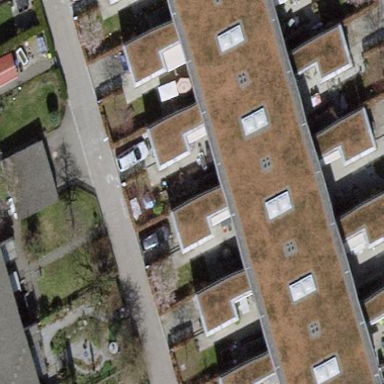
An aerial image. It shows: House with flat roof.